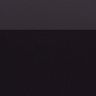
Metastatic tissue present: no